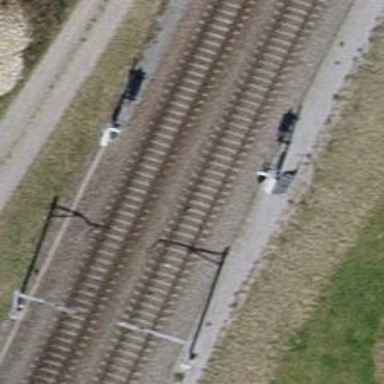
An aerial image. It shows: Railway signal.